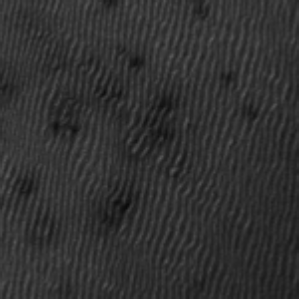
Label: frost